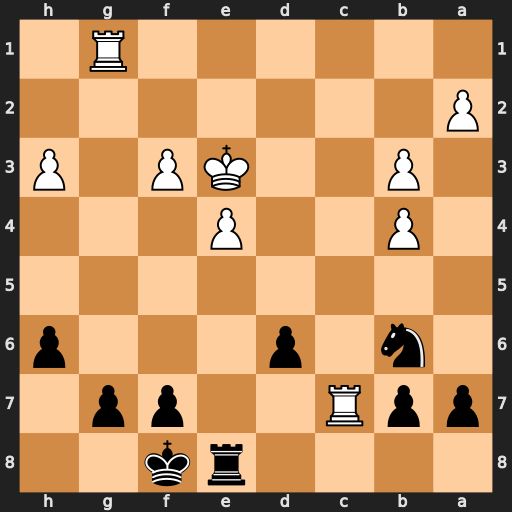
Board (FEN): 4rk2/ppR2pp1/1n1p3p/8/1P2P3/1P2KP1P/P7/6R1
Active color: b
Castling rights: -
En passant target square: -
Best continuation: Nd5+ Kf2 Nxc7